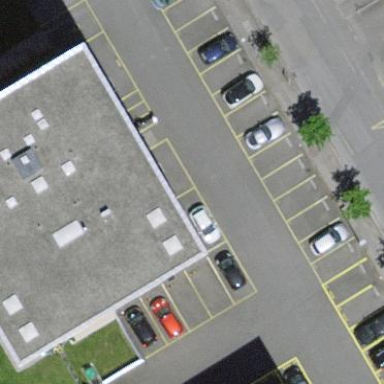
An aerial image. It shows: Street-side parking lot with asphalt surface.